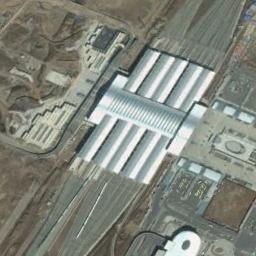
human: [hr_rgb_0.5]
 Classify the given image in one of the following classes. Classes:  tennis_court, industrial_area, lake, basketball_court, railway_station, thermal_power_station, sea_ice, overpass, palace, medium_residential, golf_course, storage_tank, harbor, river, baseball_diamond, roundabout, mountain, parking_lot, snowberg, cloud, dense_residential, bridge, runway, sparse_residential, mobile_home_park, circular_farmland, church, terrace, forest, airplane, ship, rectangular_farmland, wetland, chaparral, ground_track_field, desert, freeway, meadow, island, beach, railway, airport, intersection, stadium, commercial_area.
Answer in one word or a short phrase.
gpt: railway_station